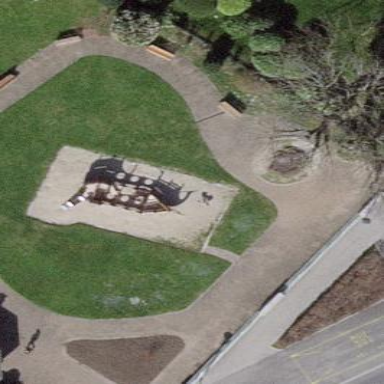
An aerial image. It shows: Playground area for leisure land.